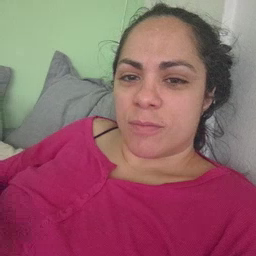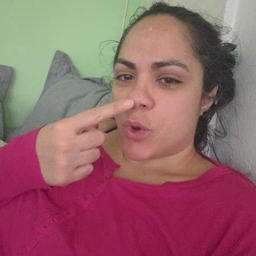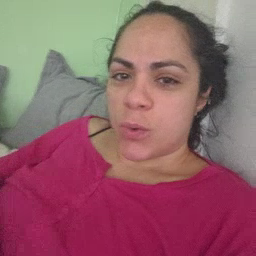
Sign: nose